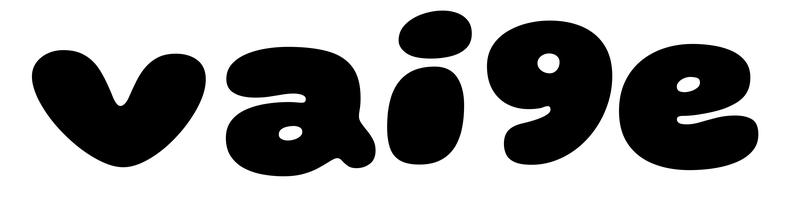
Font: Gluten_Black